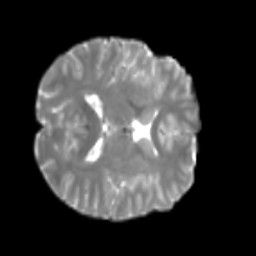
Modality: T2w
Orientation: axial
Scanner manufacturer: siemens
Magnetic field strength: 3 T
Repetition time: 4 s
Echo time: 0.0594 s